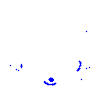
Particle: electron